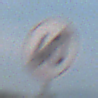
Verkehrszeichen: EndeGeschwindigkeit40
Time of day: SunriseSunset
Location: Outdoor (Nature)
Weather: PartlyCloudy
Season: NotSpecified
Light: Natural